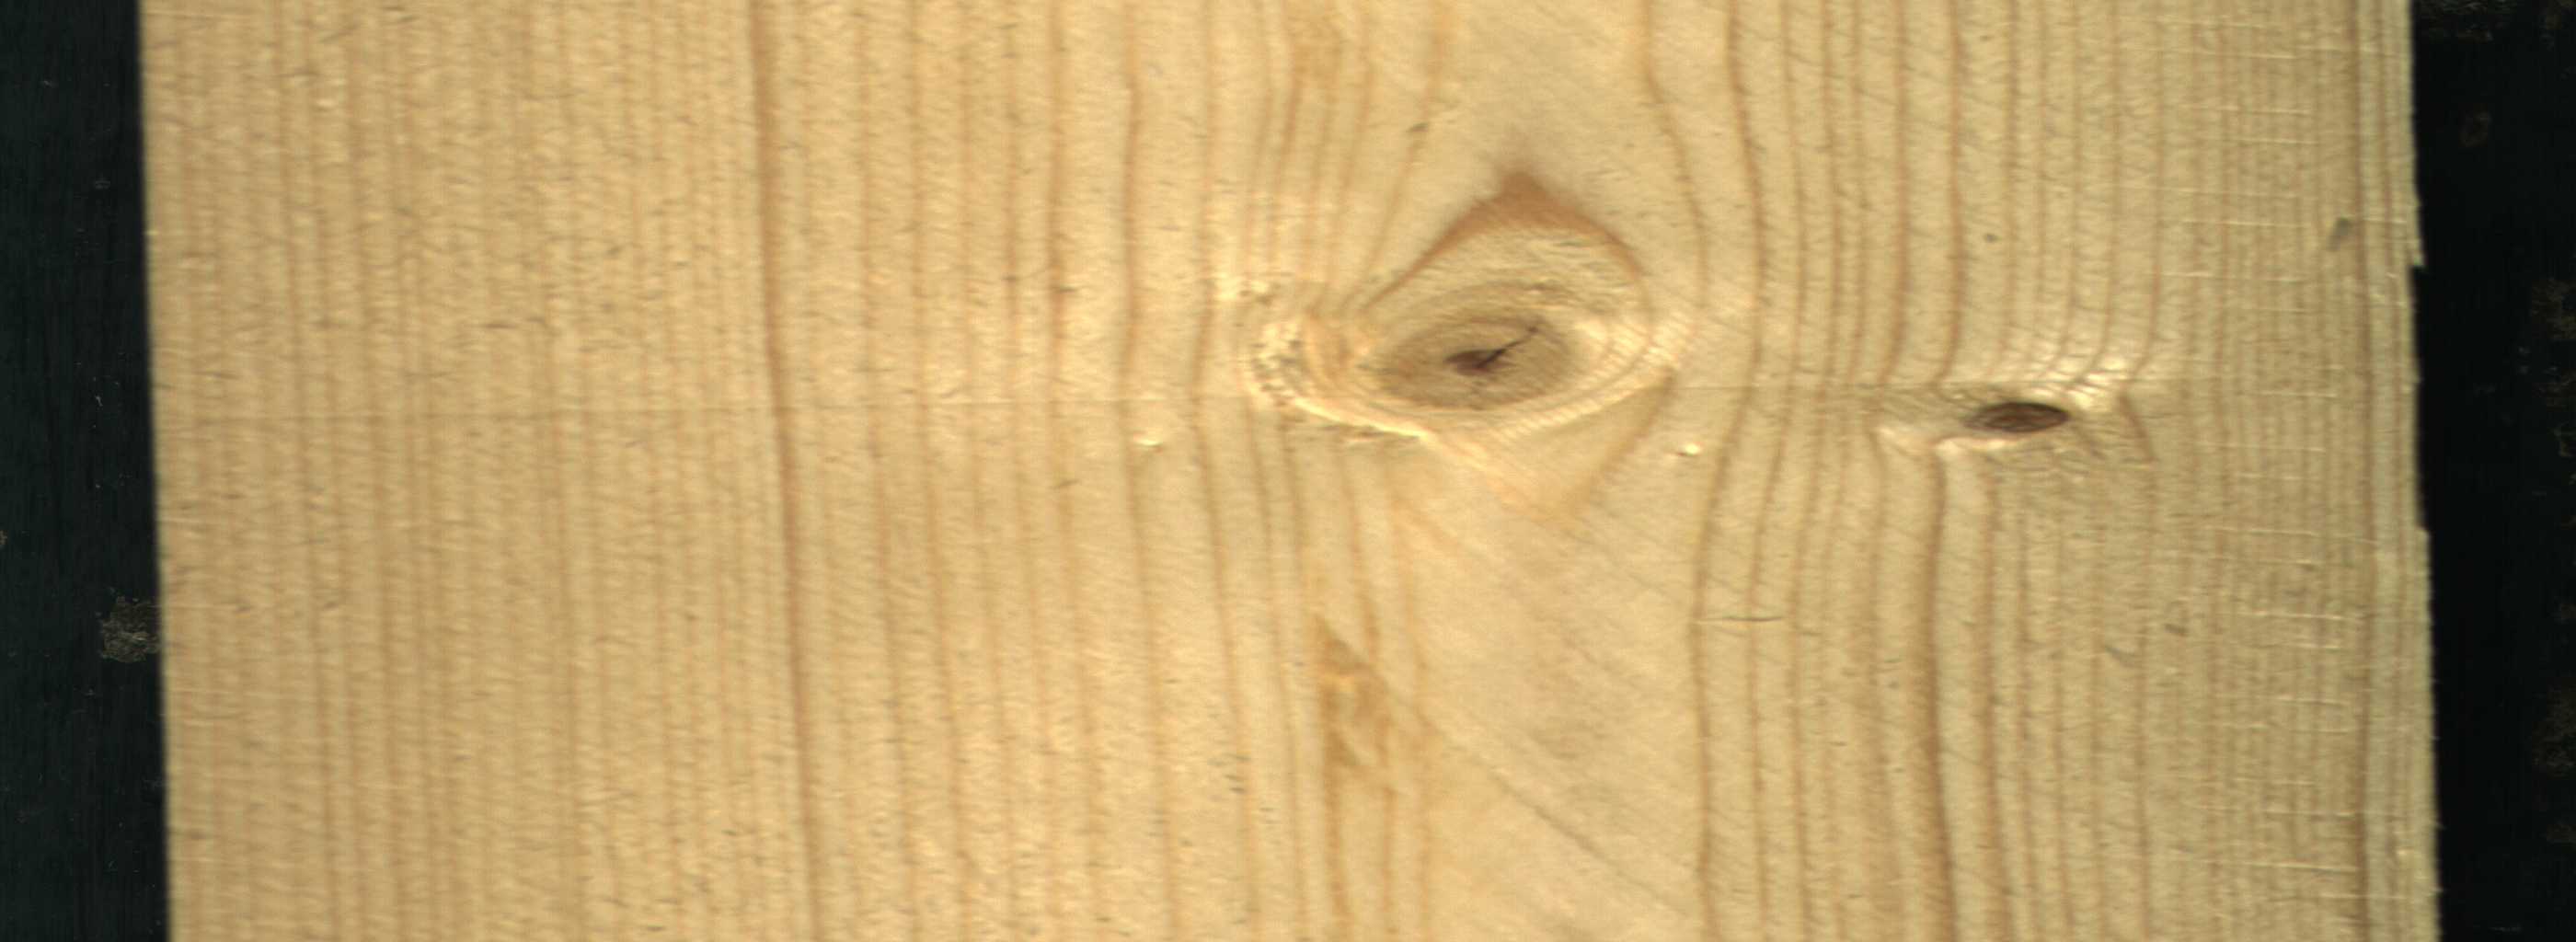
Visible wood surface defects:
knot_with_crack
Dead_Knot